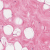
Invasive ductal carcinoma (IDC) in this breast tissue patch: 0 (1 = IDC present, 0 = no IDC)